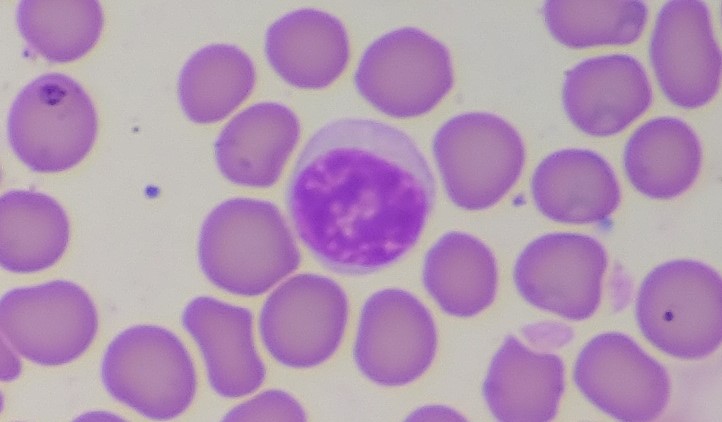
White blood cell type: Lymphocyte